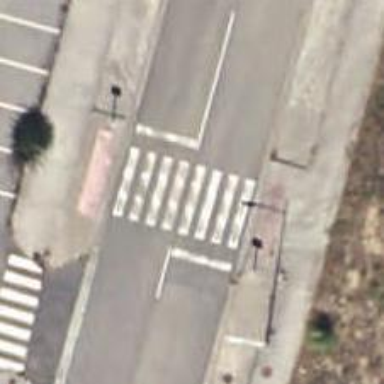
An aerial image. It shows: Zebra crossing on the road.